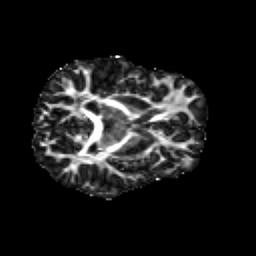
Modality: FA
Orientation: axial
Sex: female
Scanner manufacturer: siemens
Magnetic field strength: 3 T
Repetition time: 5 s
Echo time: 0.071 s